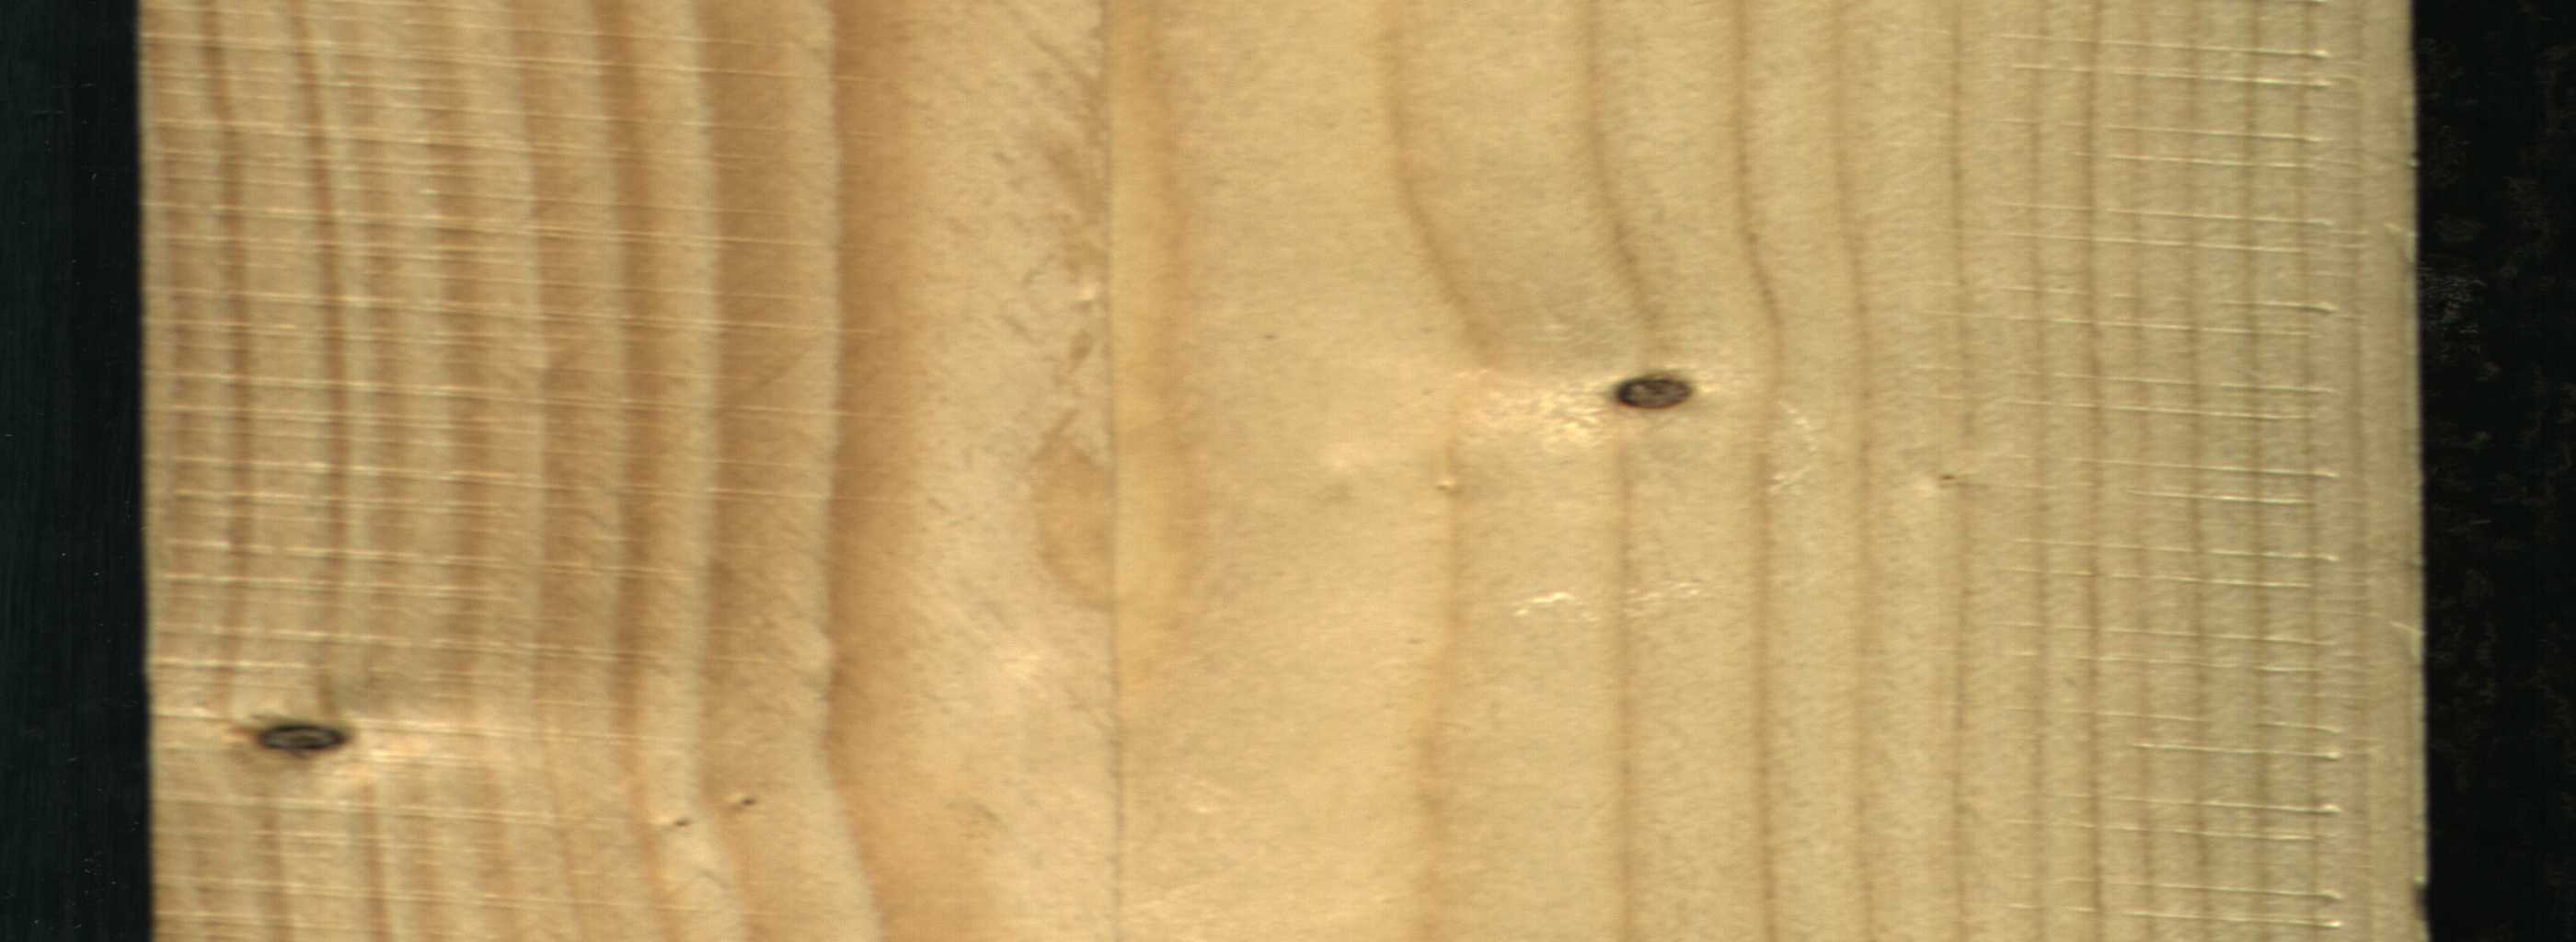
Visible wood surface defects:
Live_Knot
Live_Knot